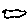
Label: cloud